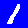
Digit: 1